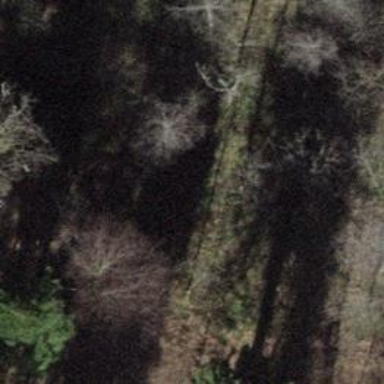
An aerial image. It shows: Hunting stand.